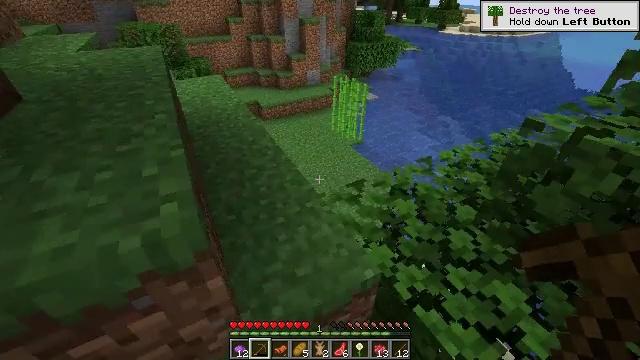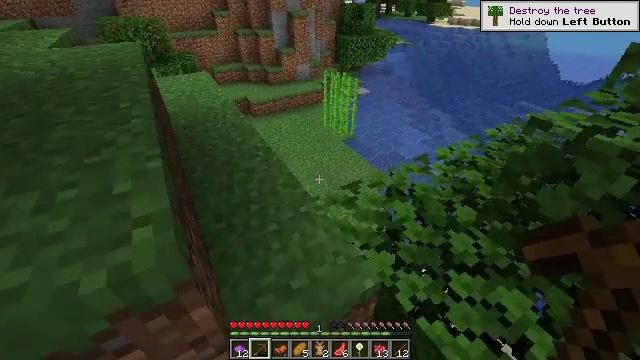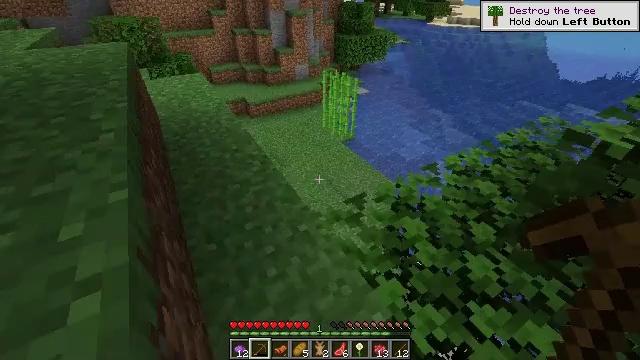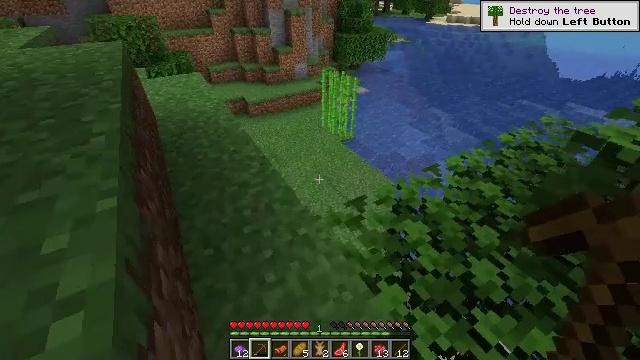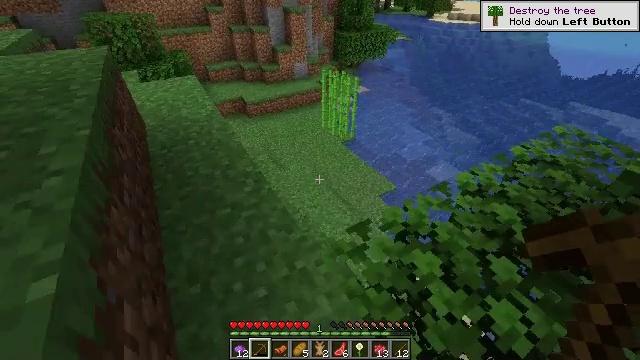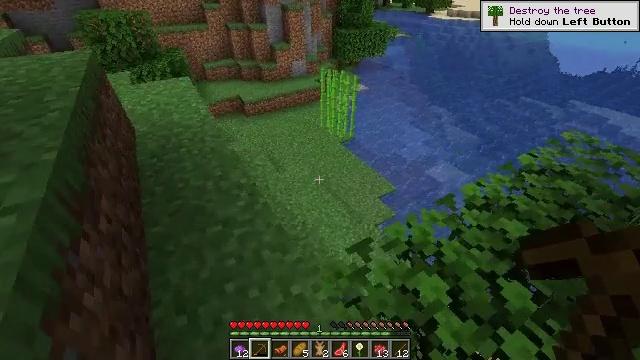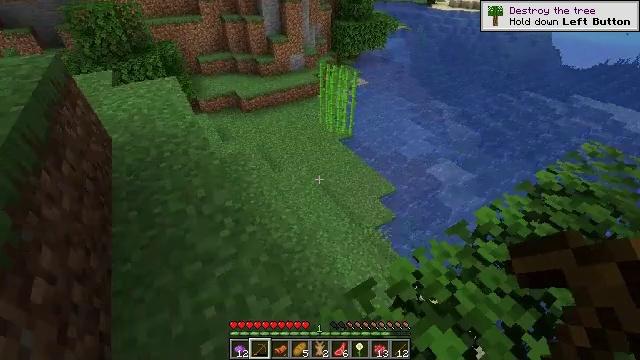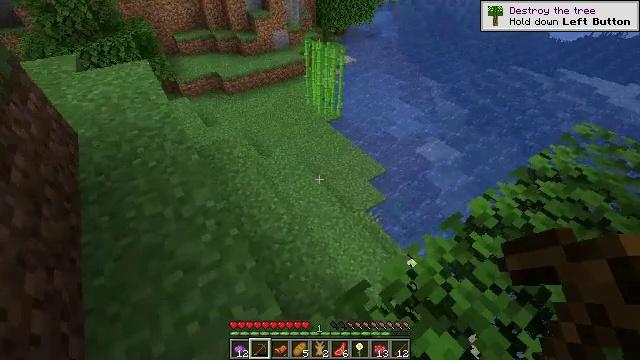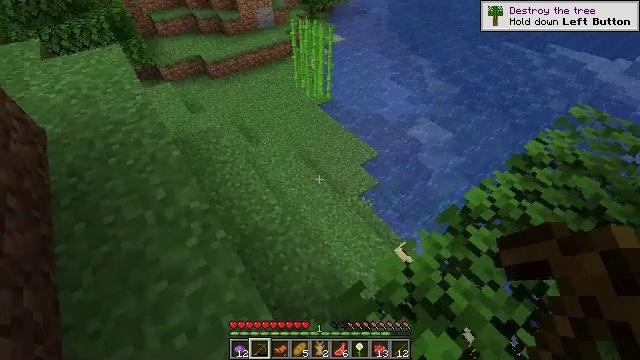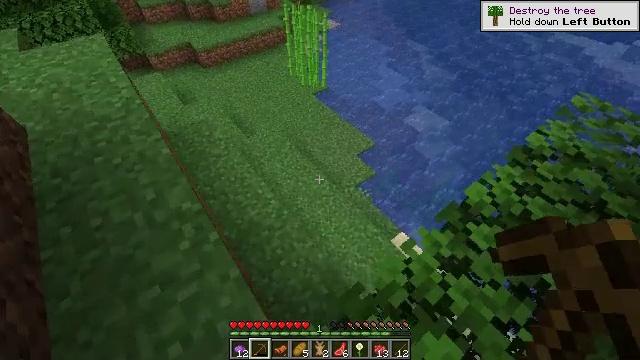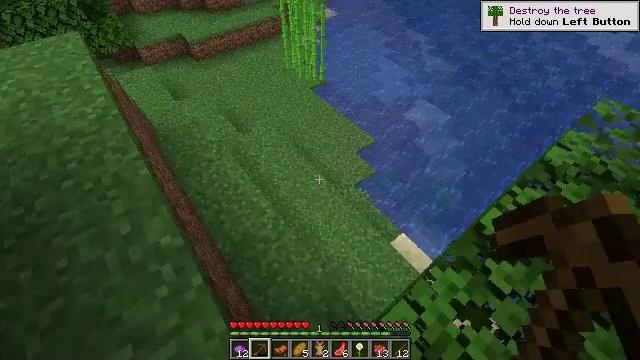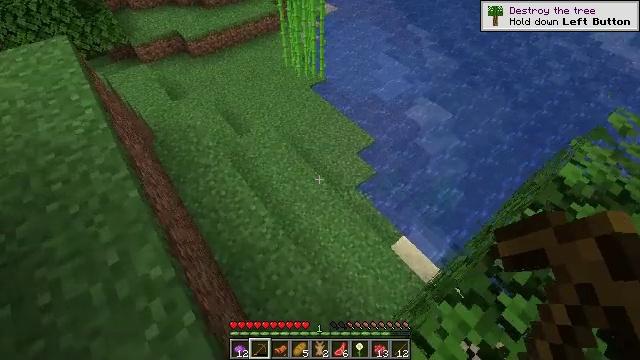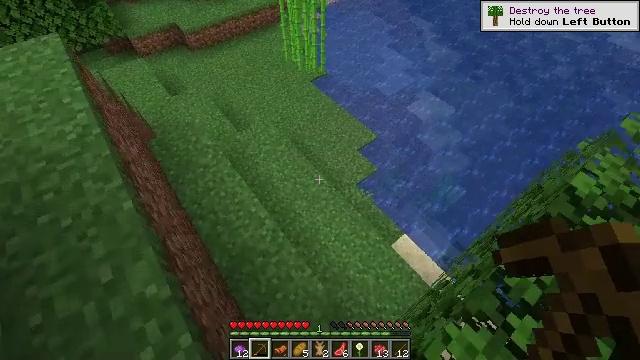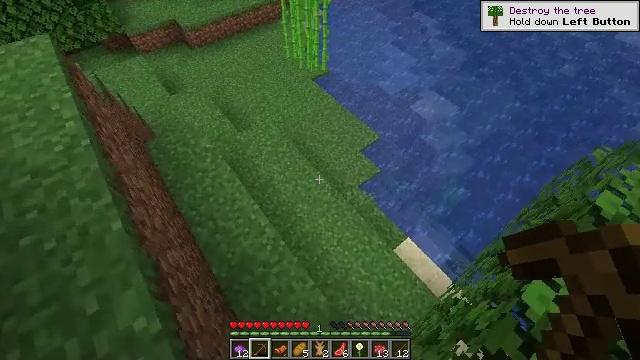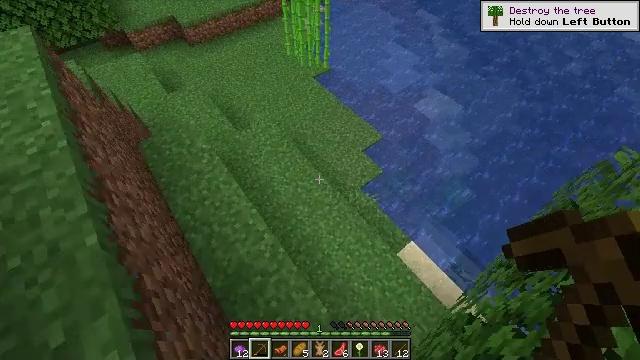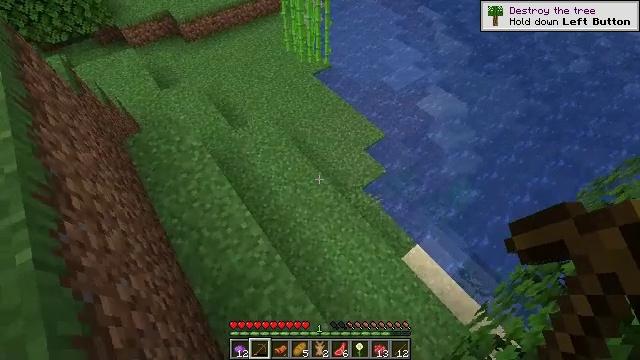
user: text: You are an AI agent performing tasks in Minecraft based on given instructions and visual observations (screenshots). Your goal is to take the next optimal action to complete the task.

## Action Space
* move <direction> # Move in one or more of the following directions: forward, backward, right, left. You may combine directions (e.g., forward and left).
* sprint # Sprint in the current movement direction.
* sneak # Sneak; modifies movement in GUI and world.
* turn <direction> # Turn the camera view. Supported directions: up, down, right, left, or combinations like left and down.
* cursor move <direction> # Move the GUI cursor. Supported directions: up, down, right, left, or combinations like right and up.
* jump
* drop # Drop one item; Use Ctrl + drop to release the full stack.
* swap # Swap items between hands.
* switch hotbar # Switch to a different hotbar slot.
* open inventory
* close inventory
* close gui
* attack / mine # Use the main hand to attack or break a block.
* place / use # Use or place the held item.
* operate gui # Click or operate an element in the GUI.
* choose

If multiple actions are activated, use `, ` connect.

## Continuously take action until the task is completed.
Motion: motion action
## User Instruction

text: Break the sugar cane.
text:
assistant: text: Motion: move forward, turn right and down
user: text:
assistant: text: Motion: move forward
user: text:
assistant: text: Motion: move forward
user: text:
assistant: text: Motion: move forward
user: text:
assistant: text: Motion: move forward
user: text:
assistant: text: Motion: move forward, turn down
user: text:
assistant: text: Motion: move forward, turn right and down
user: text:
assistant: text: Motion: move forward, turn right and down
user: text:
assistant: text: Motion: move forward, turn right and down
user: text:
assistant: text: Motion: move forward, turn down
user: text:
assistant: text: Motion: move forward
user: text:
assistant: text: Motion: move forward, turn down
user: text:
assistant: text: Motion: move forward
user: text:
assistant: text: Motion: move forward
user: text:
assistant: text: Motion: move forward
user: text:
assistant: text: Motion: move forward
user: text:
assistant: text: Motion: move forward, turn up
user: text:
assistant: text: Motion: move forward, turn up
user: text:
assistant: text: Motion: move forward, turn up
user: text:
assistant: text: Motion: move forward, turn up
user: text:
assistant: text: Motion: move forward, turn up
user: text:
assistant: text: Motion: move forward, turn up
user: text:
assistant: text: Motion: move forward, turn up
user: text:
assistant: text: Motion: move forward, turn up
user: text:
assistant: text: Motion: move forward
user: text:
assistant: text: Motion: move forward
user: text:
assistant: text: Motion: move forward, turn up
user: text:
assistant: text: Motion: move forward, turn up
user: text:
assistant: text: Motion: move forward, turn up
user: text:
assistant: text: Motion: move forward, turn up